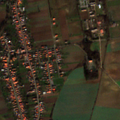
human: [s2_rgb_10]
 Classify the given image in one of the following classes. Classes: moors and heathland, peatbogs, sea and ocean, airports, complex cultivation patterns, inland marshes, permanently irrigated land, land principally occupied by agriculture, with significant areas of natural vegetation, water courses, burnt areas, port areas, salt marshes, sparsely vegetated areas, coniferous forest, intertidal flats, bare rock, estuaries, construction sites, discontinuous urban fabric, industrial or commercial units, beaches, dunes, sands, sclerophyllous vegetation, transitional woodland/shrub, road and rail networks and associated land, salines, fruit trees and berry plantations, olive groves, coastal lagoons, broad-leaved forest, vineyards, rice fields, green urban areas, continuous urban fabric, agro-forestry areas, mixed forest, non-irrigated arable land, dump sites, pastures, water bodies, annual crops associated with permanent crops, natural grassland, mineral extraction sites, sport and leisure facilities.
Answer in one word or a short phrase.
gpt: discontinuous urban fabric, non-irrigated arable land, pastures, complex cultivation patterns